Field crop: tomato
Growth stage: 2
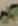
Species: solanum